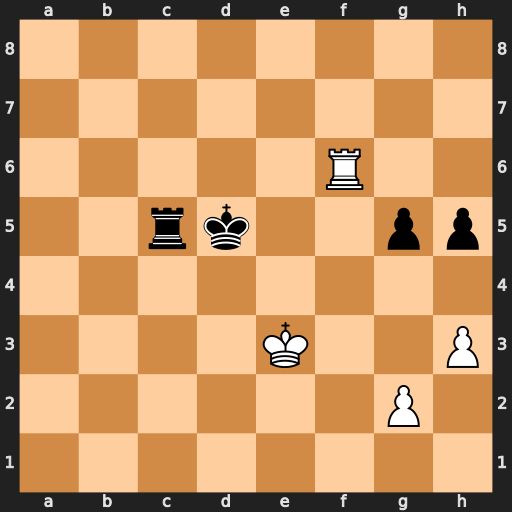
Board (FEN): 8/8/5R2/2rk2pp/8/4K2P/6P1/8
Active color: w
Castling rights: -
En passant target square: -
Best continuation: Rf5+ Kd6 Rxc5 Kxc5 Ke4 g4 hxg4